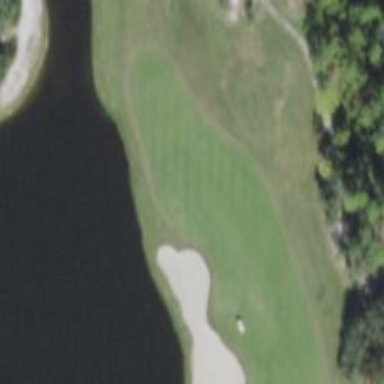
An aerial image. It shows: Golf hole.